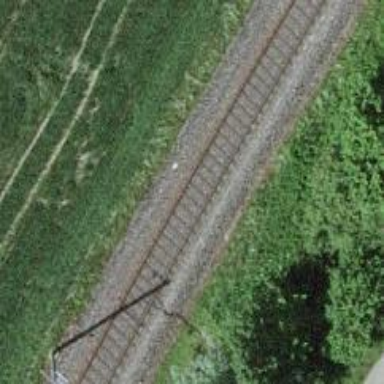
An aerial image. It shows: Railway track with contact lines for electrification.